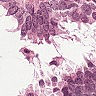
Metastatic tissue present: yes